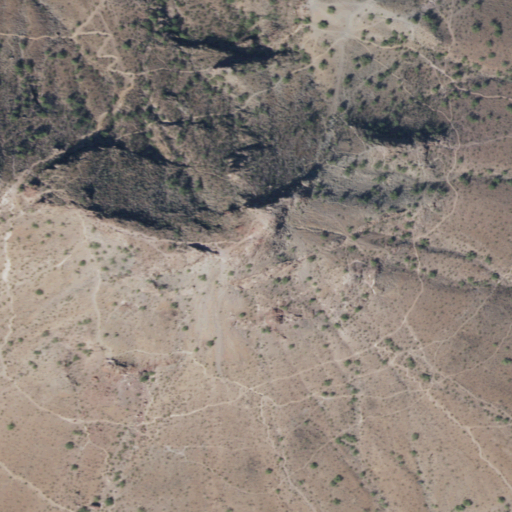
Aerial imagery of mountain in Arizona named Lookout Mountain containing only shrub